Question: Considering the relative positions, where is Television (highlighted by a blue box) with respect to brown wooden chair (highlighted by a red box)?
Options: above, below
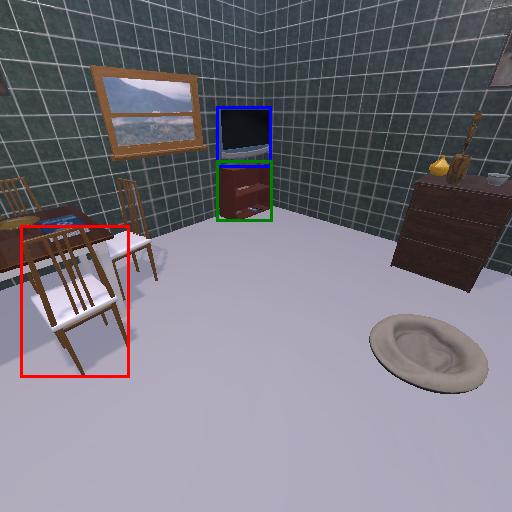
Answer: above